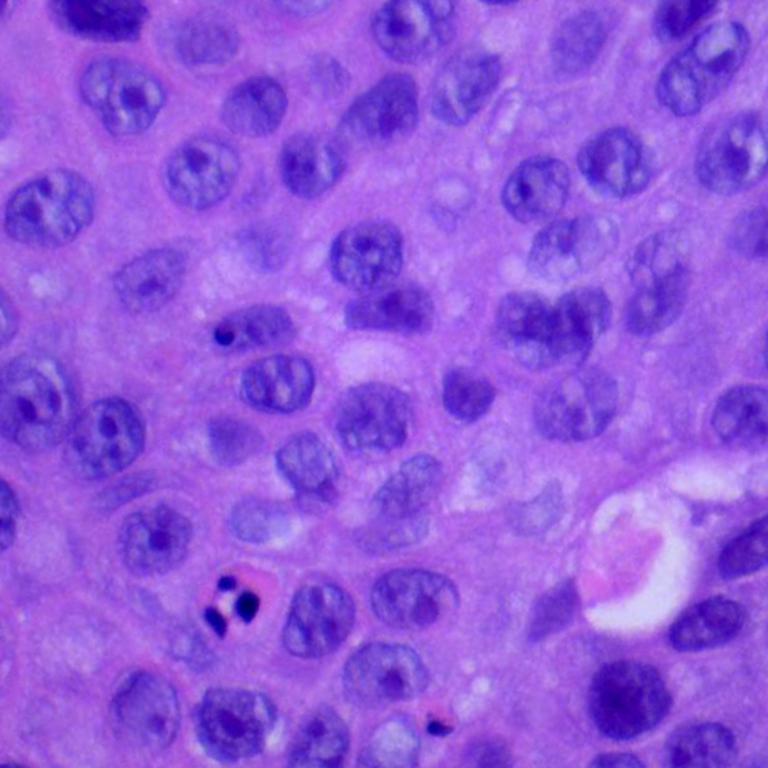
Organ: lung
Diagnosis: squamous carcinomas